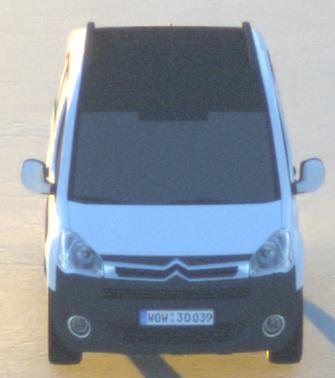
Make: Citroen
Model: Berlingo Kombi VTi 120
Detailed model: Berlingo (II) Kombi
Model produced from: 2009/12
Model produced until: 2012/03
Doors: 5
Color: white
Road condition: dry road
Daytime: sunrise or sunset
Contrast: high contrast